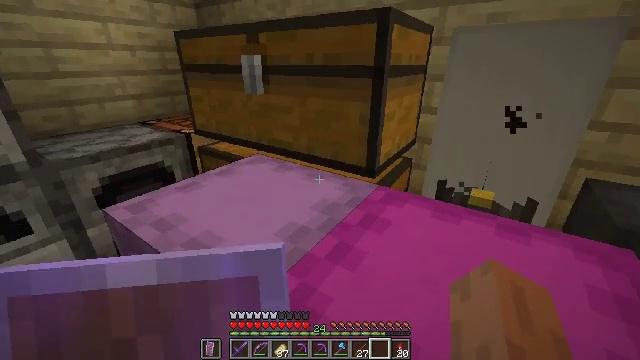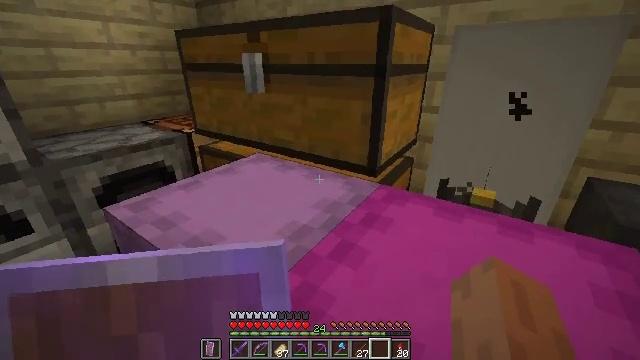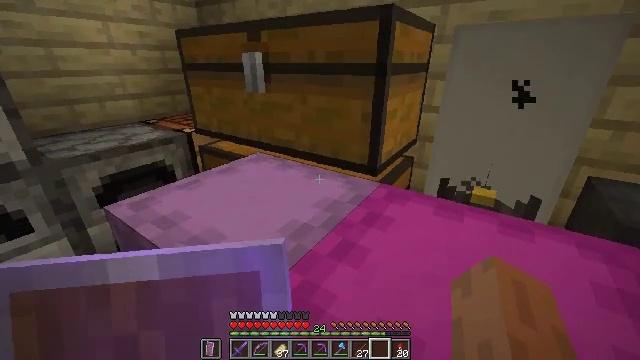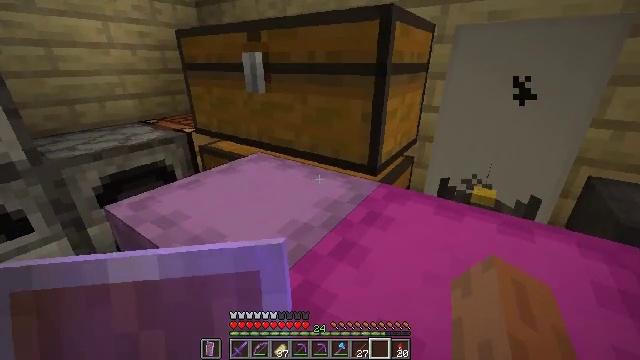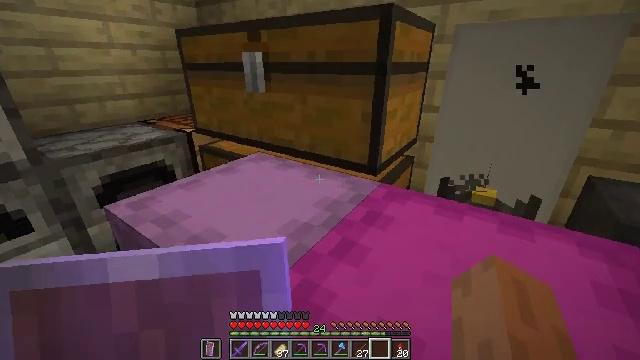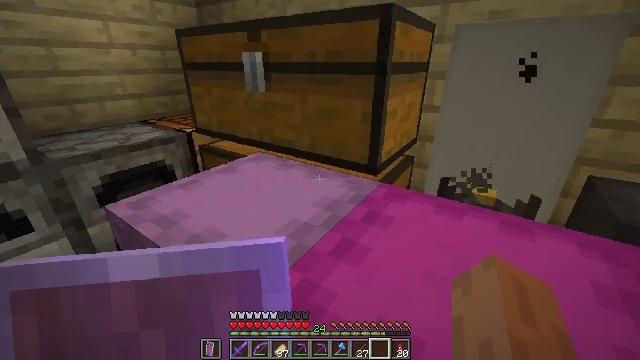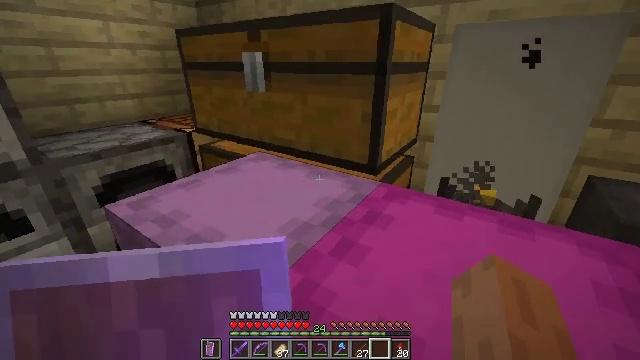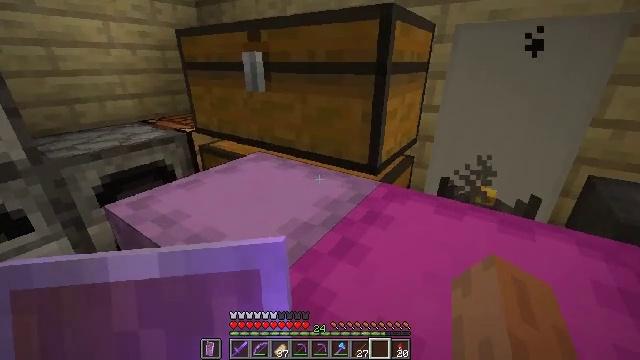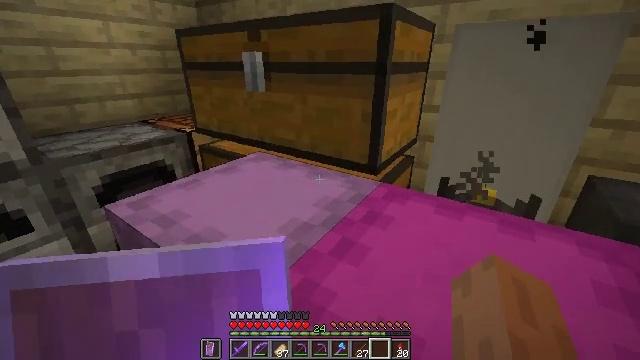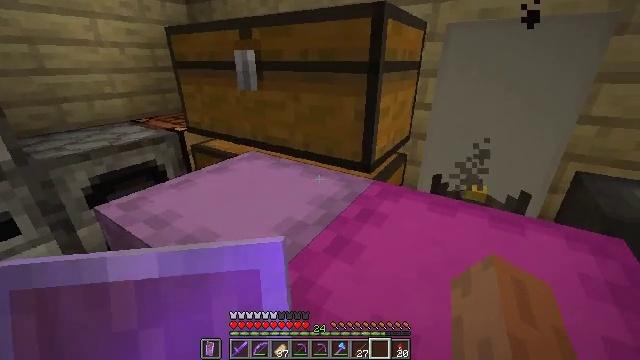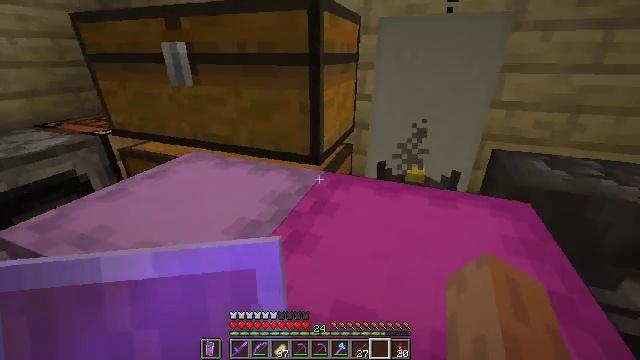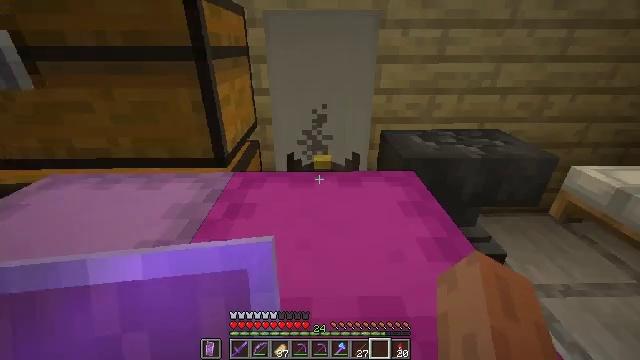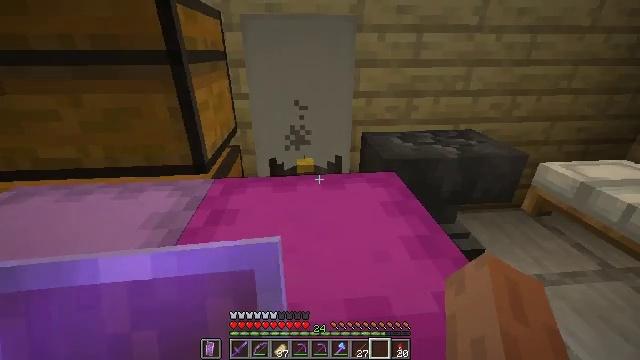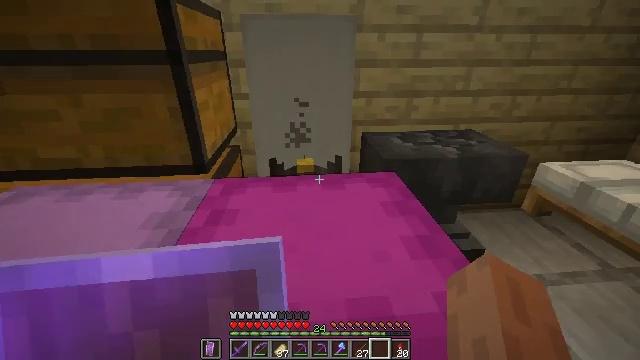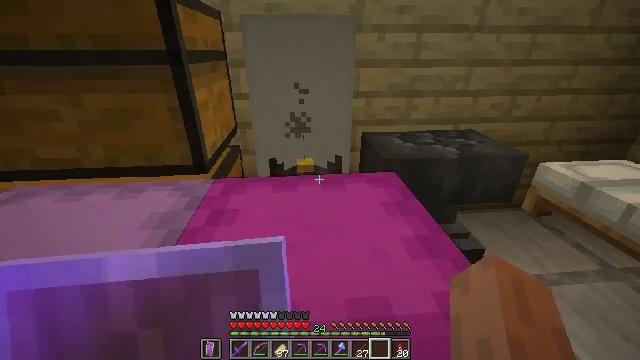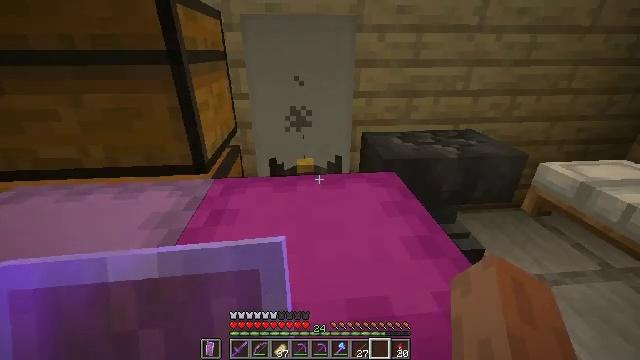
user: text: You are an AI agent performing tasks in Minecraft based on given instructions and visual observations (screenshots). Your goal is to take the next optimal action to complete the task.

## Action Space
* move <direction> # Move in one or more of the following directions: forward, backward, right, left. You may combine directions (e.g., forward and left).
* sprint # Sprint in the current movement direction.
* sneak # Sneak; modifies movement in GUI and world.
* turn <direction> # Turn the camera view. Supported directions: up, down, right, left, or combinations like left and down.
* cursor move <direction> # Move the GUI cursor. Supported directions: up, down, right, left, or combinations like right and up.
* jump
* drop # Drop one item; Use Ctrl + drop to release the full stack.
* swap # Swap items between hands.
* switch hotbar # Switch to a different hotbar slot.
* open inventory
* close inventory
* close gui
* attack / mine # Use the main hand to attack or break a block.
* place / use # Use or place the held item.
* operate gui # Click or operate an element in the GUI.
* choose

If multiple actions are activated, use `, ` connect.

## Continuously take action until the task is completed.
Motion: motion action
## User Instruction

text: Attack the magenta shulker box to retrieve it.
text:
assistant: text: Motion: no_op
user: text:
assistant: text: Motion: no_op
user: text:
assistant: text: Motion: no_op
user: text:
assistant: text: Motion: no_op
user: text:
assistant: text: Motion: no_op
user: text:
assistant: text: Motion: no_op
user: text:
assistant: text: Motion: no_op
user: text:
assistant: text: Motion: no_op
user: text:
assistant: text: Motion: turn right
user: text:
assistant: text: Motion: turn right and down
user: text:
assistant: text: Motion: turn right and down
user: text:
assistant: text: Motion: turn right
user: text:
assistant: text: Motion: no_op
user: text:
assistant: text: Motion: no_op
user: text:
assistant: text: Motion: no_op
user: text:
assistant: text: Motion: no_op
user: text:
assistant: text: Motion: no_op
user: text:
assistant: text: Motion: move forward, jump
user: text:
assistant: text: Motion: move forward, turn left, jump
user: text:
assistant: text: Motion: move forward, turn left and down, jump
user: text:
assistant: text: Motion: move forward, turn left and down, jump
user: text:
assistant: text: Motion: move forward, turn left and down
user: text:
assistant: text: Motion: move forward, turn down
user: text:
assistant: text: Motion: move forward
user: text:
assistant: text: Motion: no_op
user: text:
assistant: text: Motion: turn down
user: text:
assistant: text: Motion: turn down
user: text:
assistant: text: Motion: turn down
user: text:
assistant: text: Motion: no_op
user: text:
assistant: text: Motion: no_op